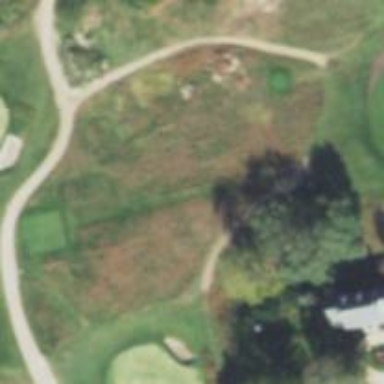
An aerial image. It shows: Path used for both walking and golf.